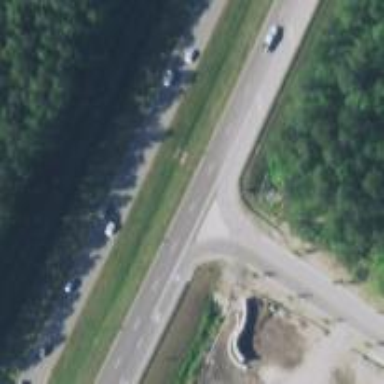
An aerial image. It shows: Trunk link highway.